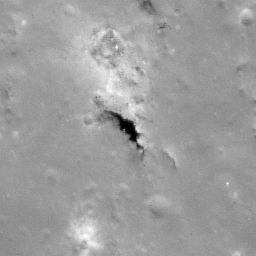
Pit: Kepler 1
Host crater: Kepler
Host type: impact_melt
Lunar coordinates: latitude 8.274, longitude 322.05